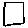
Label: square